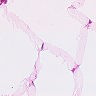
Metastatic tissue present: no